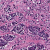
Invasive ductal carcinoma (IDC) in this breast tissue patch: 0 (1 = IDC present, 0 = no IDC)